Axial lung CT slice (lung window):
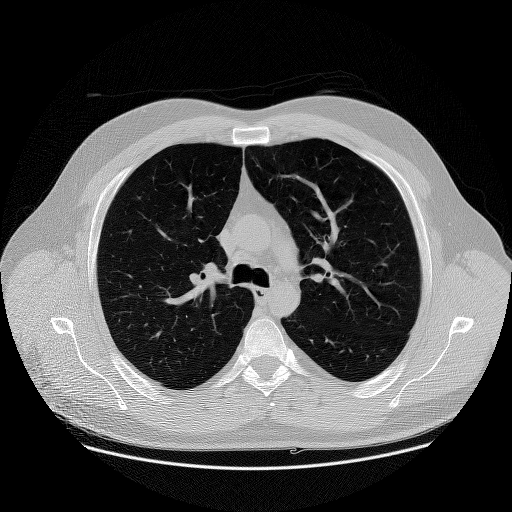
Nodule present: no